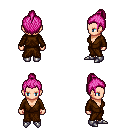
a pixel art fantasy rpg character, female body template, human, light skin, brown robe, magenta pants, pink short topknot hairstyle, metal boots, four views (front, back, left, right), 2x2 character sprite sheet, small pixel art, hard edges, no anti-aliasing